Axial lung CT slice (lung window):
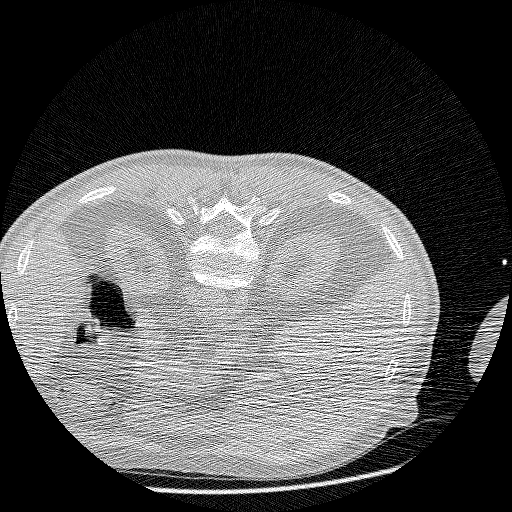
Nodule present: no